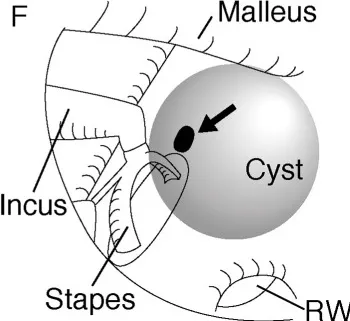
(F) Schematic illustration of the middle ear in the surgery. A small bone dehiscence (marked with an arrow) was found anterior to the stapes footplate after removal of the cyst. RW, round window.
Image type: pathology (gram)